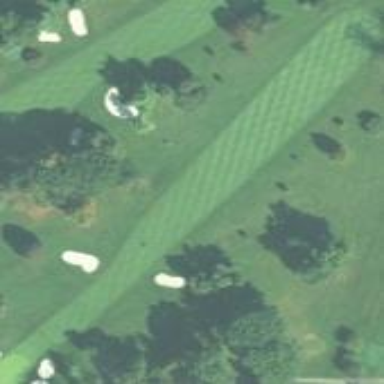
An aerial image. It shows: Grassy area designated as golf fairway.